Question: I have a program that creates a thread to search the WMI (Win32 classes) to check for all kinds of system information.
Now I create a thread for each search, but obviously when I use my combobox and quickly scroll or get to trigger multiple threads the cpu will spike, and even after closing the form the "commands" sent still go to the wmi provider causing a cpu spike for quite a while...
What would be the best way to limit the cpu usage / max threads created to prevent cpu spikes without closing the form.
(I can send a kill process for the WMI provider process if I close the form, so that would stop it).

'''
namespace Admin_Helper
{
public partial class frmHardwareInformation : Form
{
public frmHardwareInformation()
{
InitializeComponent();
}
string searchQuery;
private void cmbItemList_SelectedIndexChanged(object sender, EventArgs e)
{
var dctPropertyList = new Dictionary<string, string>(); //Store property name/value
searchQuery = cmbItemList.SelectedItem.ToString(); //Search term
new Thread(() => FindWMI(searchQuery, dctPropertyList, lstHwSearchList)).Start(); //Start thread for each search
}
private void FindWMI(string s, Dictionary<string, string> dct, ListView listView)
{
try
{
ManagementObjectSearcher moSearcher = new ManagementObjectSearcher("select * from " + s);
Invoke(new MethodInvoker(() =>
{
listView.Items.Clear(); //Clear items to prevent endless list
}));
foreach (ManagementObject moObject in moSearcher.Get())
{
if (moObject != null) //Gives errors if I don't check for null's..
{
foreach (PropertyData propData in moObject.Properties)
{
if (propData.Value != null && propData.Value.ToString() != "" && propData.Name != null && propData.Name != "") //More prevention of errors..
dct[propData.Name] = propData.Value.ToString();
}
}
}
foreach (KeyValuePair<string, string> listItem in dct)
{
Invoke(new MethodInvoker(() =>
{
listView.Items.Add(listItem.Key).SubItems.Add(listItem.Value);
Application.DoEvents();
}));
}
}
catch (Exception) { } //Mostly catches invalid searches nothing too bad so far
}
}
'''
}
## EDIT: Included code changes
*Added killing processes on form closing, creating a list and invoking the whole update in 1x.
'''
private void FindWMI(string s, Dictionary<string, string> dct, ListView listView)
{
try
{
List<ListViewItem> itemsList = new List<ListViewItem>();
ManagementObjectSearcher moSearcher = new ManagementObjectSearcher("select * from " + s);
Invoke(new MethodInvoker(() =>
{
listView.Items.Clear();
}));
foreach (ManagementObject moObject in moSearcher.Get())
{
if (moObject != null)
{
foreach (PropertyData propData in moObject.Properties)
{
if (propData.Value != null && propData.Value.ToString() != "" && propData.Name != null && propData.Name != "")
dct[propData.Name] = propData.Value.ToString();
}
}
}
foreach (KeyValuePair<string, string> listItem in dct)
{
ListViewItem lstItem = new ListViewItem(listItem.Key);
lstItem.SubItems.Add(listItem.Value);
itemsList.Add(lstItem);
}
Invoke(new MethodInvoker(() =>
{
listView.Items.AddRange(itemsList.ToArray());
}));
}
catch (Exception) { }
}
private void frmHardwareInformation_FormClosed(object sender, FormClosedEventArgs e)
{
foreach (System.Diagnostics.Process myProc in System.Diagnostics.Process.GetProcesses())
{
if (myProc.ProcessName == "WmiPrvSE")
{
myProc.Kill();
}
}
}
'''
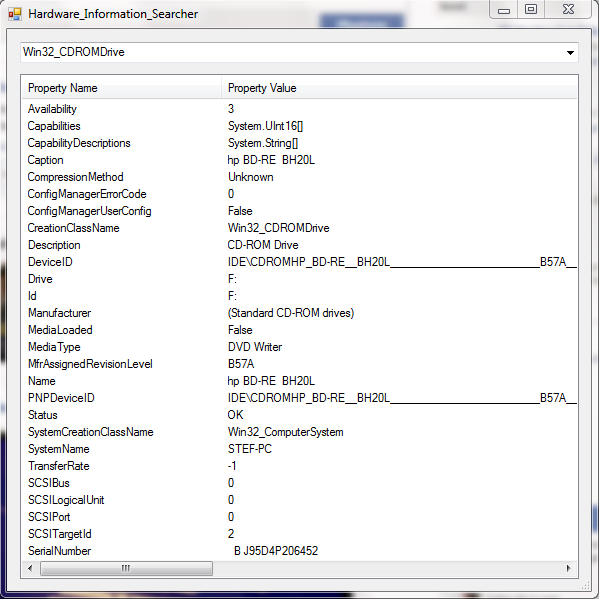
Answer: To improve performance you should definitely avoid calling Control.Invoke() within your loops. You could wrap your entire loop in a Control.Invoke() instead or, even better, create a list of items to display and then update your control in a single Control.Invoke() invocation. This would allow you to avoid performance hits if you implemented further filtering on items by performing them on the non-GUI thread.
Also, you shouldn't need the Application.DoEvents() call in there.
Here's an example of what I mean by creating a list of items and adding them to the control later:
'''
var itemsToAdd = new List<ListViewItem>();
foreach (KeyValuePair<string, string> listItem in dct)
{
ListViewItem item = new ListViewItem(listItem.Key);
item.SubItems.Add(listItem.Value);
itemsToAdd.Add(item);
}
Invoke(new MethodInvoker(() =>
{
listview.Items.AddRange(itemsToAdd);
}));
'''